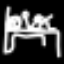
Label: bed